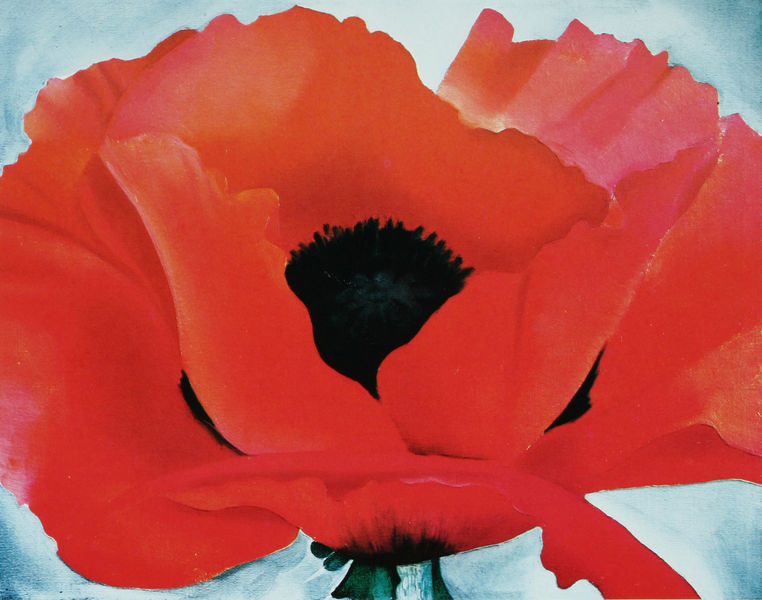
Titel: Red Poppie
Künstler: Georgia O'Keeffe
Institution: Privatsammlung
Schlagwörter: blau, blätter, dunkel, gemälde, grün, blume, hell, licht, schwarz, blüte, rot, öl, pflanze, zart, sommer, tag, amerika, detail, frühling, blütenblätter, mohn, stengel, blütenkelch, nabe, samen, staubgefäße, nahaufname, o´keeffe